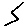
Label: zigzag